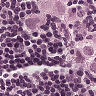
Metastatic tissue present: yes